Question: I am integrating woocommerce with a custom theme. When I add a custom checkout field, it appears at the bottom of all the other fields on the left column. I would like it to appear in the right hand column, underneath the textarea "Order Notes".
Code in functions.php:
'''
// Change Checkout Fields
add_filter( 'woocommerce_checkout_fields' , 'custom_override_checkout_fields' );
function custom_override_checkout_fields( $fields ) {
// Add new fields to checkout
$fields['billing']['card_requests'] = array(
'type' => 'textarea',
'label' => __('Card Requests', 'woocommerce'),
'placeholder' => _x('Please enter messages for your handwritten cards here.', 'placeholder', 'woocommerce'),
'required' => false
);
return $fields;
}
'''
In the outputted HTML, there is a col-1 div, and a col-2 div. Which I think is from 'templates/formcheckout.php' :
'''
<div class="col-1">
<?php do_action( 'woocommerce_checkout_billing' ); ?>
</div>
<div class="col-2">
<?php do_action( 'woocommerce_checkout_shipping' ); ?>
</div>
'''
Screenshot:

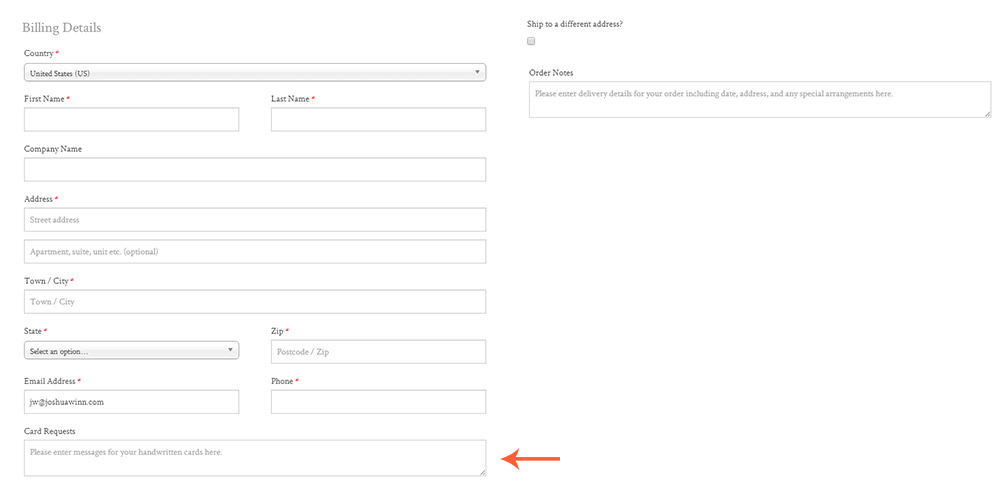
Answer: Add the following to your functions.php:
'''
// Change Checkout Fields
add_filter( 'woocommerce_checkout_fields' , 'custom_override_checkout_fields' );
function custom_override_checkout_fields( $fields ) {
// Add new fields below order notes section
$fields['order']['card_requests'] = array(
'type' => 'textarea',
'label' => __('Card Requests', 'woocommerce'),
'placeholder' => _x('Please enter messages for your handwritten cards here.', 'placeholder', 'woocommerce'),
'required' => false
);
return $fields;
}
'''